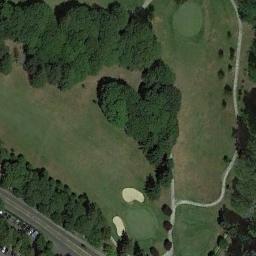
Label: golf_course